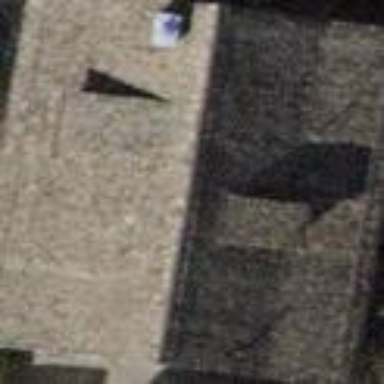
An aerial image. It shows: Building with pitched roof.